Question: I want to implement grid, which will be populated dynamically. I want to know what is the best approach to implement this Relative layout(List View) or Grid Layout?

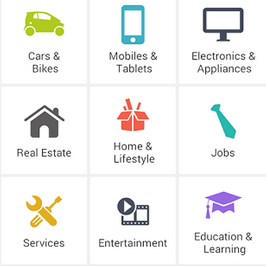
Answer: You can generate a GridView dynamically.
GridView would contain of ImageView and TextView as per your need. You will have to use your custom adapter. In it's 'getView' method, populate the ImageView and TextView.
GridView item.xml:
'''
<LinearLayout xmlns:android="http://schemas.android.com/apk/res/android"
android:layout_width="fill_parent"
android:layout_height="fill_parent"
android:orientation="vertical" >
<ImageView
android:id="@+id/imgItem"
android:layout_width="wrap_content"
android:layout_height="wrap_content"
android:layout_gravity="center"
android:src="@drawable/ic_launcher" />
<TextView
android:id="@+id/txtItem"
android:layout_width="wrap_content"
android:layout_height="wrap_content"
android:layout_gravity="center"
android:fontFamily="trebuchet"
android:textColor="@android:color/black"
android:textSize="15sp"
android:textStyle="bold" />
</LinearLayout>
'''
Java code:
A POJO class for item:
'''
public class Item
{
String title;
Drawable image;
//getter setter
}
'''
Adapter class:
'''
//getView method in your adapter class
@Override
public View getView(int position, View convertView, ViewGroup parent)
{
View itemView = convertView;
ViewHolder holder = null;
if (itemView == null)
{
final LayoutInflater layoutInflater =
(LayoutInflater) mContext.getSystemService(Context.LAYOUT_INFLATER_SERVICE);
itemView = layoutInflater.inflate(resourceId, parent, false);
holder = new ViewHolder();
holder.imgItem = (ImageView) itemView.findViewById(R.id.imgItem);
holder.txtItem = (TextView) itemView.findViewById(R.id.txtItem);
itemView.setTag(holder);
}
else
{
holder = (ViewHolder) itemView.getTag();
}
Item item = getItem(position);
holder.imgItem.setImageDrawable(item.getImage());
holder.txtItem.setText(item.getTitle());
return itemView;
}
'''
Now add adapter data in your Activity class and then set that adapter to GridView.
<URL>
Hope it helps.